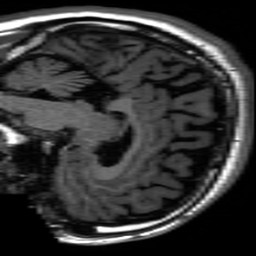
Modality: inplaneT1
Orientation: sagittal
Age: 18
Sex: male
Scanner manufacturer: ge
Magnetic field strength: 3 T
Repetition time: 2.499 s
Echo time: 0.02513 s